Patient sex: M
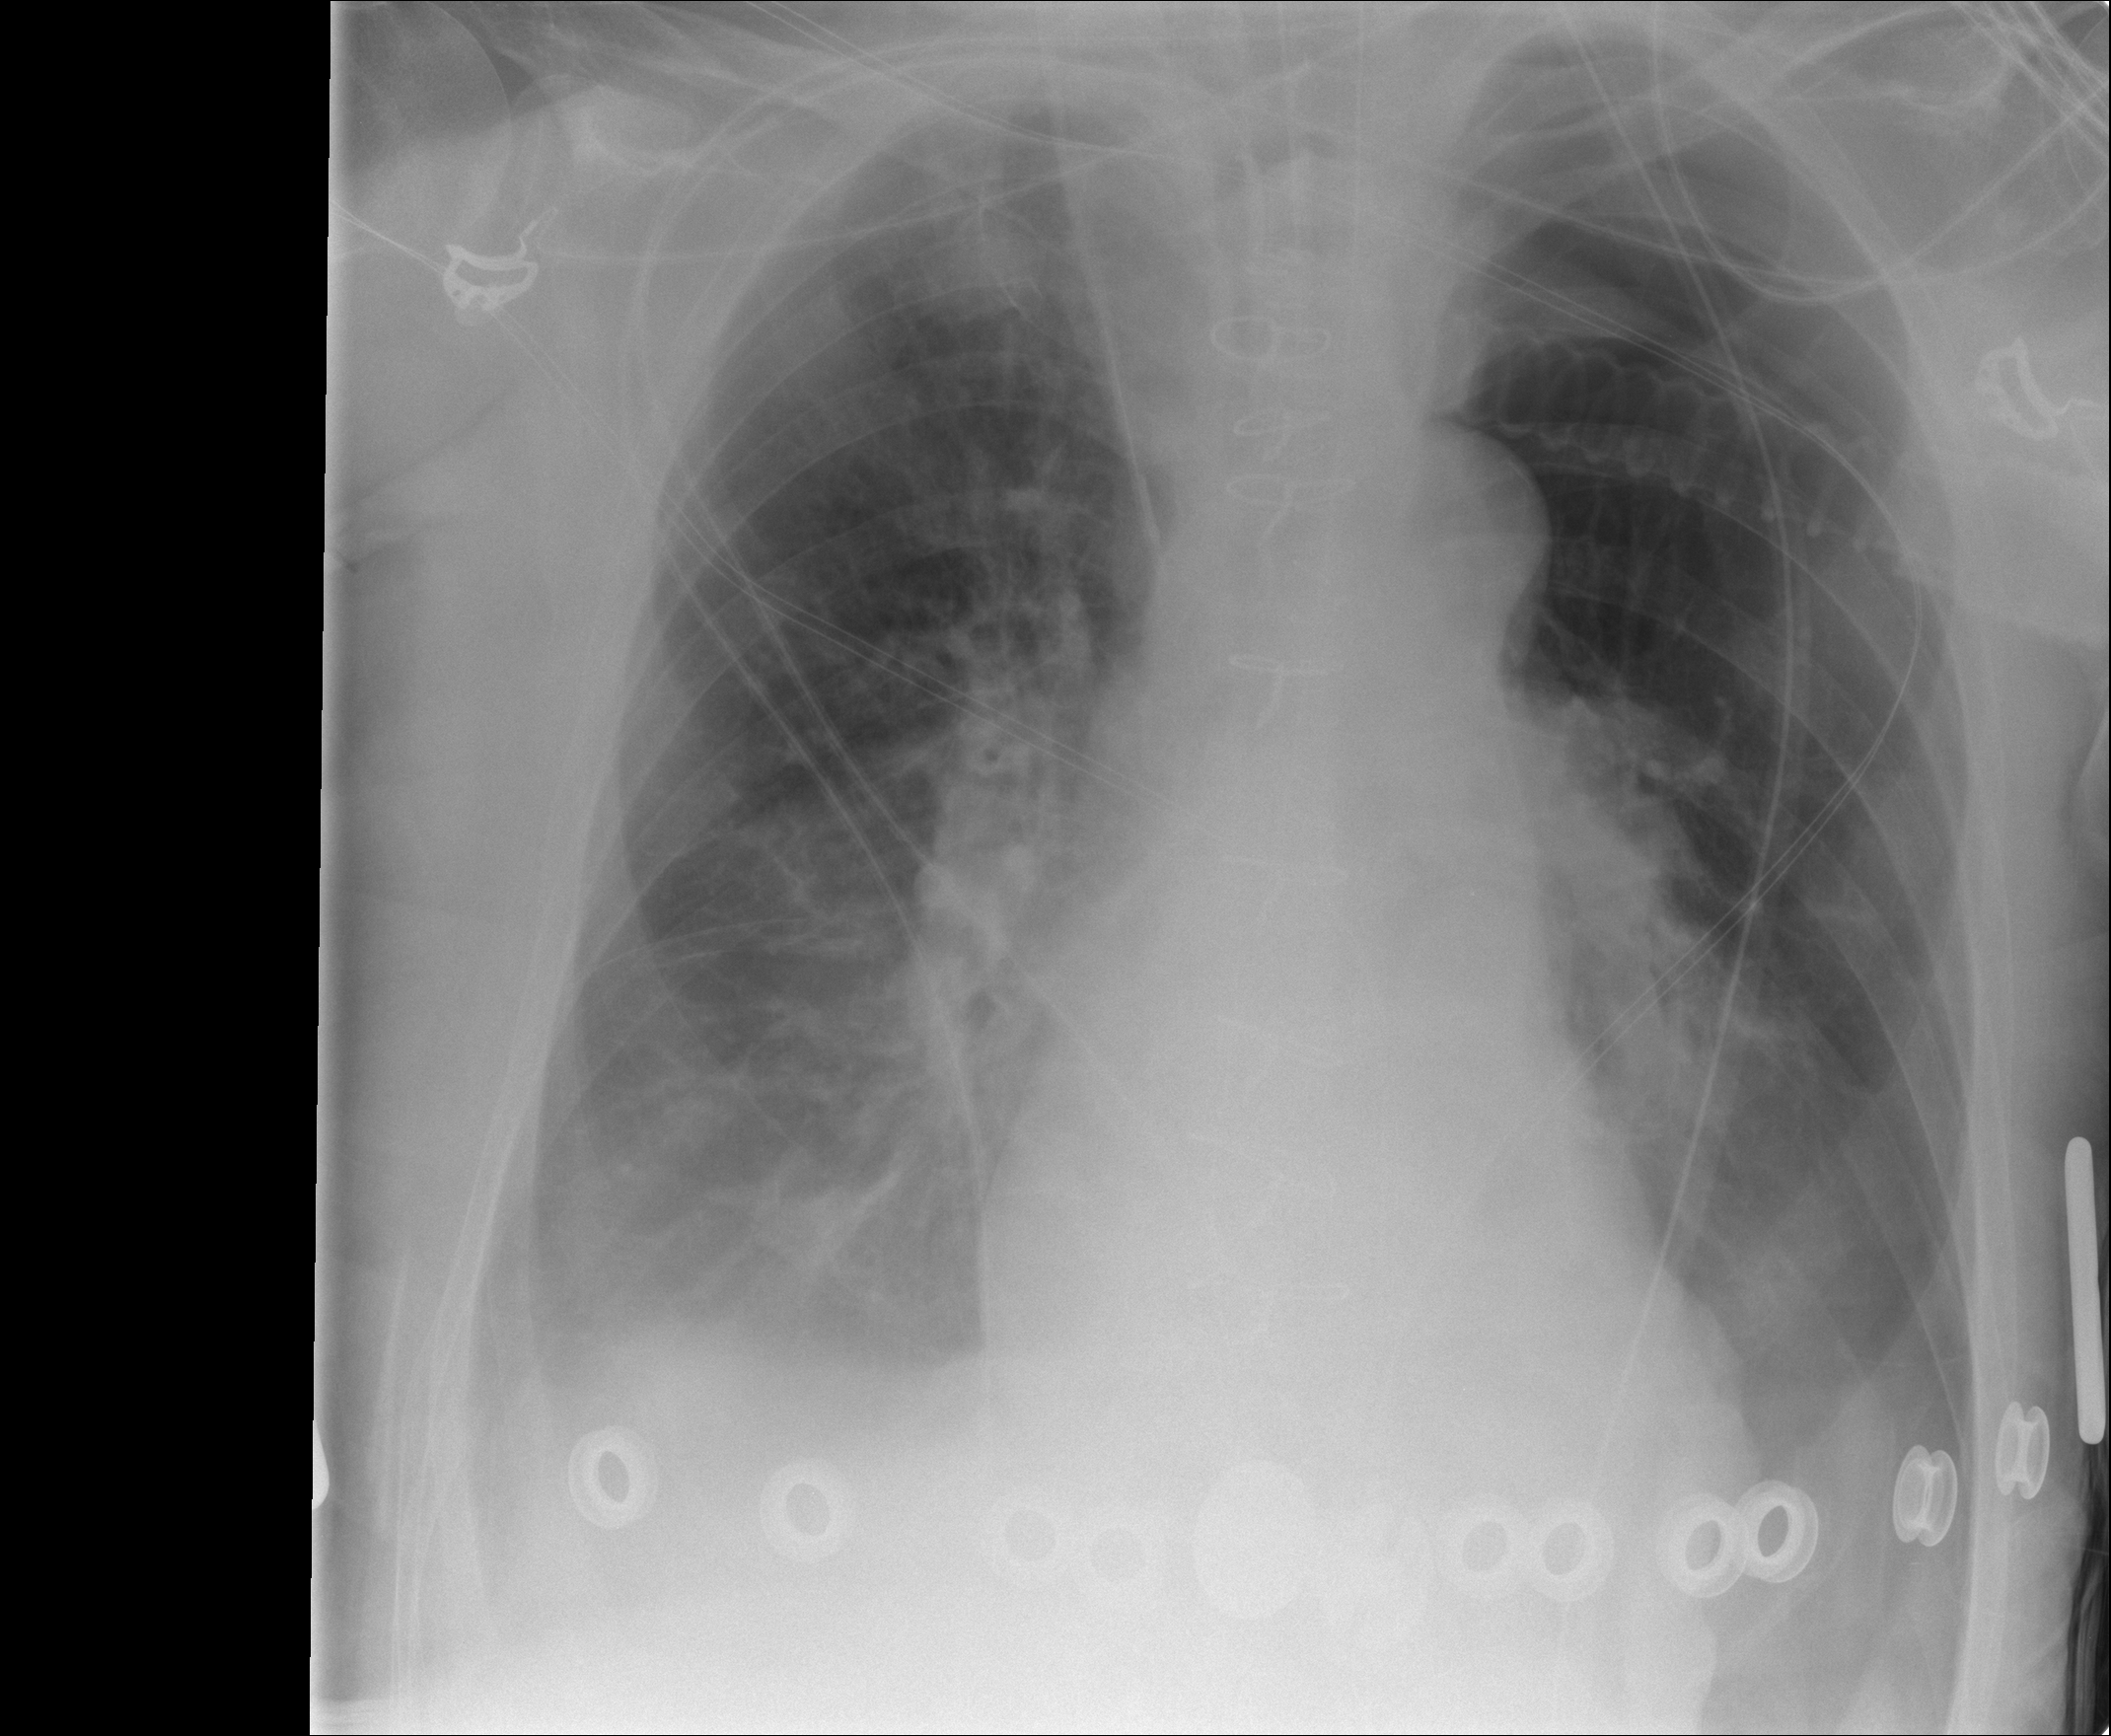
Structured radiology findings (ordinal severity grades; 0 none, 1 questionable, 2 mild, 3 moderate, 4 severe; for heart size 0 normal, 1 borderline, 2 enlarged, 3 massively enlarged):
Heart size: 0
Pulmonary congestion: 1
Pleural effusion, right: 2
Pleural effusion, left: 1
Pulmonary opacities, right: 2
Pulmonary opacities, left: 2
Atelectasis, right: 1
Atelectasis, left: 2